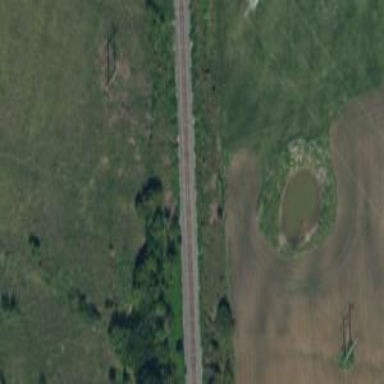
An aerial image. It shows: Single rail track for railway.